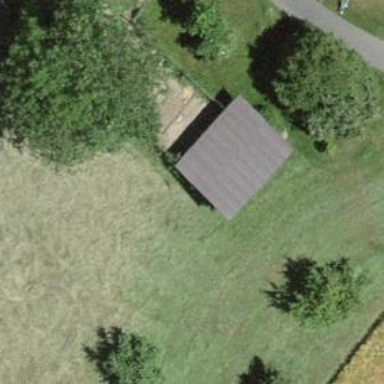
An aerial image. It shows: Farm auxiliary building.